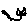
Label: cat